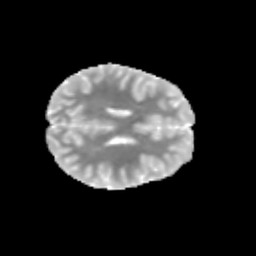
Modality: MD
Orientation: axial
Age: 9
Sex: female
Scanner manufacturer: siemens
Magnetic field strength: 3 T
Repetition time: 3.8 s
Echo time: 0.07 s